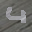
Label: 4